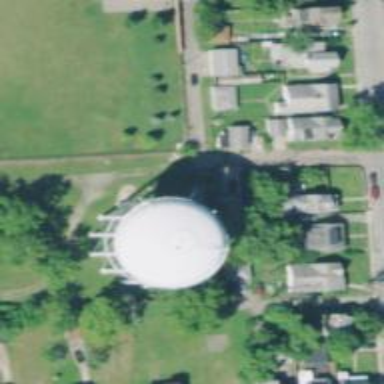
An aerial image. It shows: Water tower that is man-made.